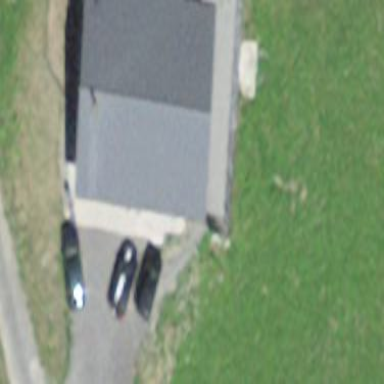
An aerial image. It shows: Building with gabled roof oriented along its length.